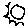
Label: sun